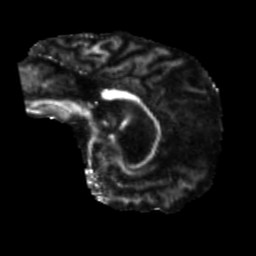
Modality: FA
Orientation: sagittal
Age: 64
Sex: male
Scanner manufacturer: siemens
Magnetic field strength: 3 T
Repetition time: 5.25 s
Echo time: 0.08 s